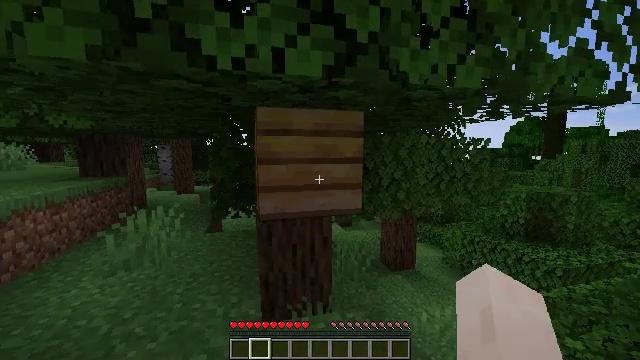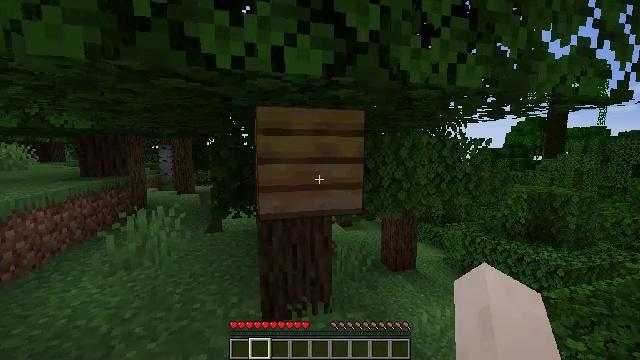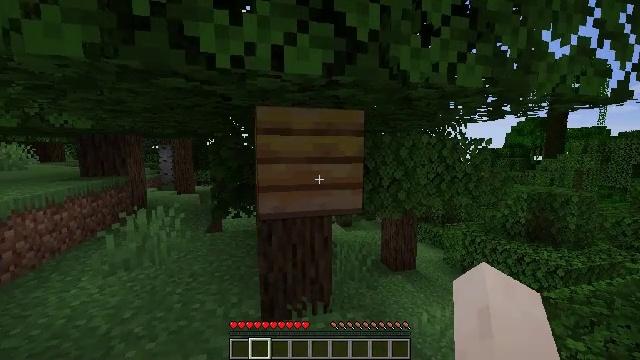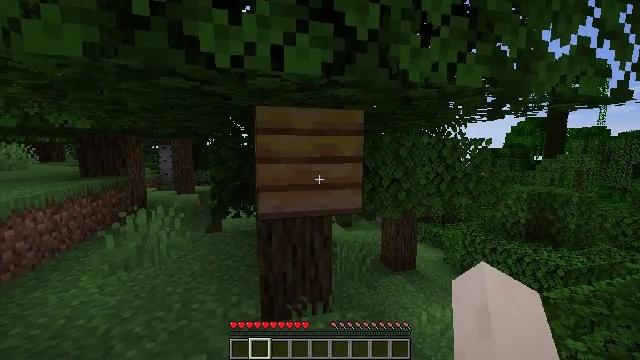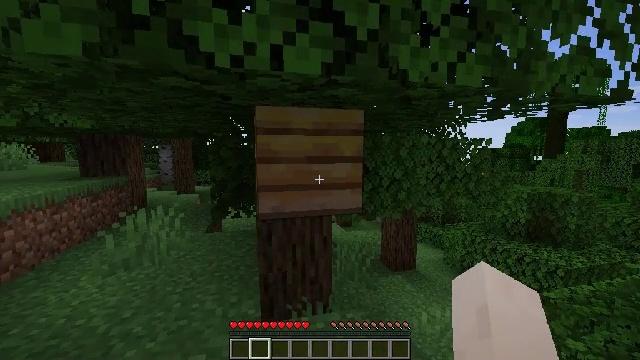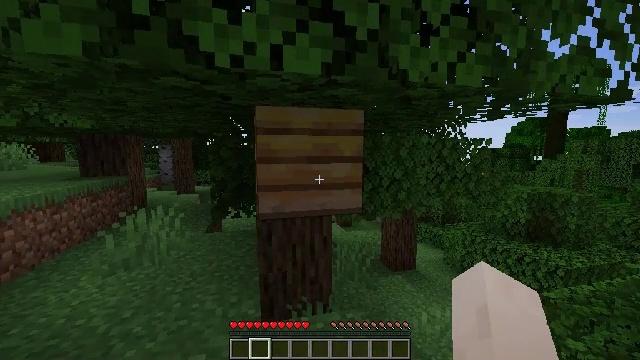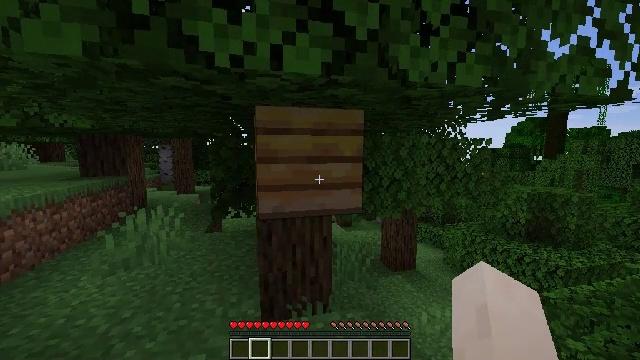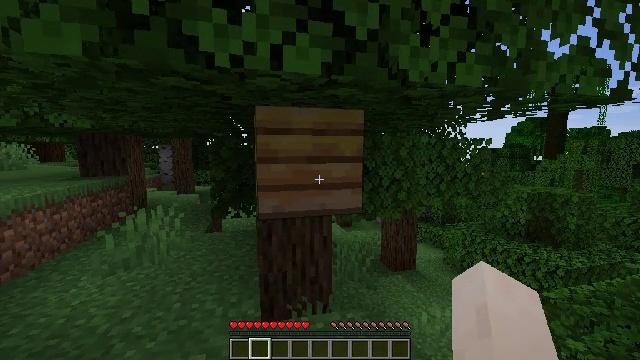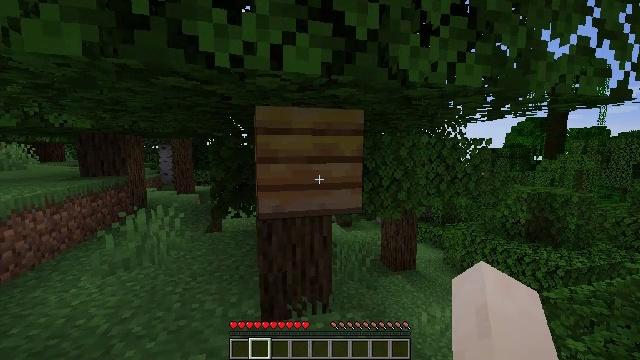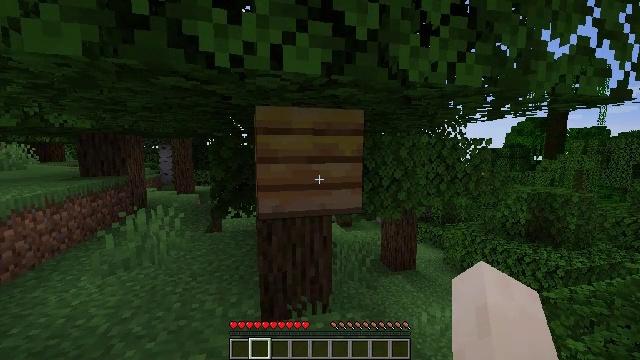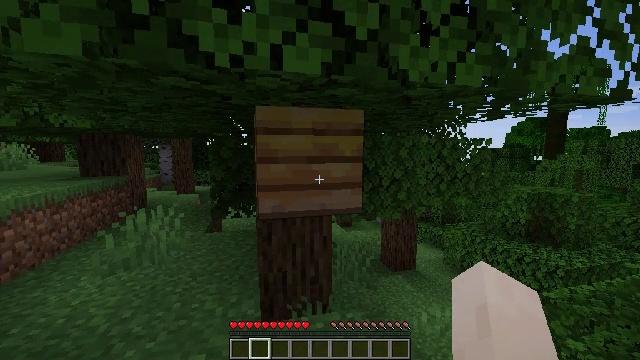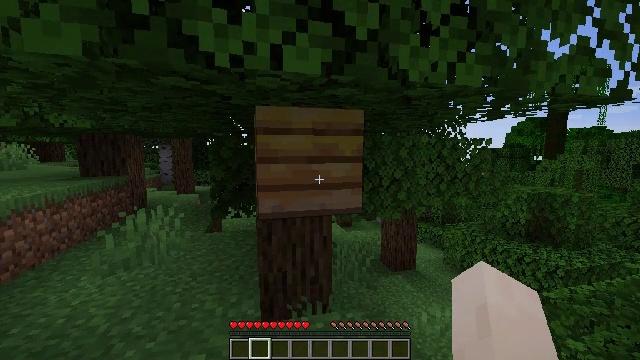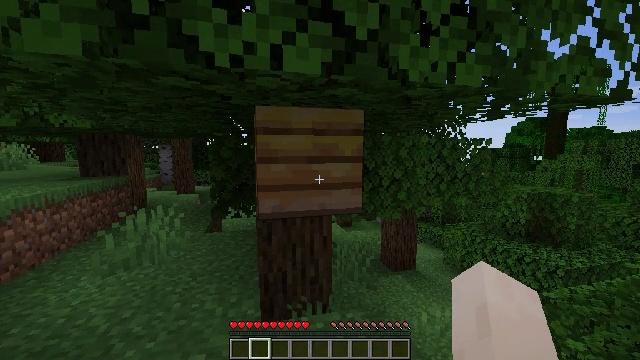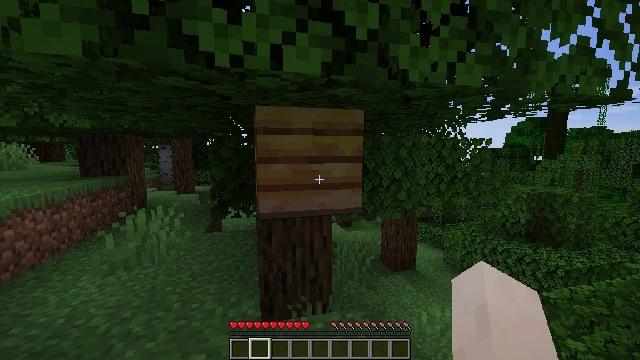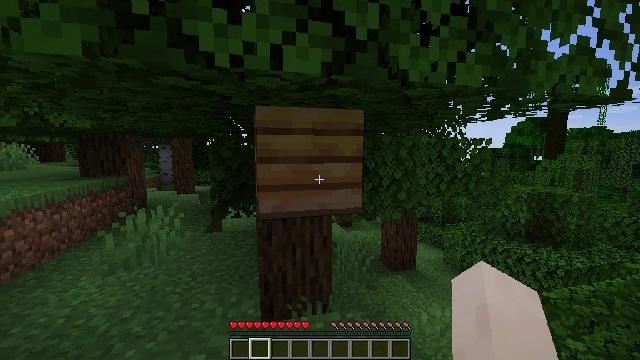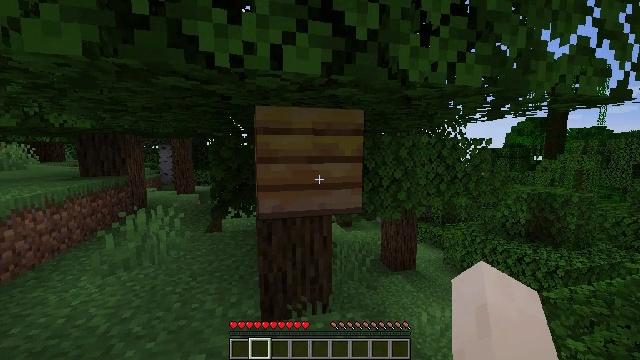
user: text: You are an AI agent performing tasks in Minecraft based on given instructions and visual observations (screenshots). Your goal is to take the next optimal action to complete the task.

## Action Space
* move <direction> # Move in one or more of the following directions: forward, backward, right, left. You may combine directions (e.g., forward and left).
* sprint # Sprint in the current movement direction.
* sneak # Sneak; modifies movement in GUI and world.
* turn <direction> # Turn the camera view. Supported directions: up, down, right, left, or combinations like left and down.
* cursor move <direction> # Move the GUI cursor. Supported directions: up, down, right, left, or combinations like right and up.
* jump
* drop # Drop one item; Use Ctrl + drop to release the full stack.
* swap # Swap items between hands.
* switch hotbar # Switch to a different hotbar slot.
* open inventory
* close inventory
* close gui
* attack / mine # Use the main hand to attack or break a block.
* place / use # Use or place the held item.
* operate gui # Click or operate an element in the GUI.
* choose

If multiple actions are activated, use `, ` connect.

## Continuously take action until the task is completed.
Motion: motion action
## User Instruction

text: Mine the bee nest.
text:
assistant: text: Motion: no_op
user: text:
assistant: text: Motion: no_op
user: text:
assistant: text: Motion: no_op
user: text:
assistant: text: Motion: no_op
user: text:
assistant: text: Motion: no_op
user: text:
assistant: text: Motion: no_op
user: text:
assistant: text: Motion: no_op
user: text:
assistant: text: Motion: no_op
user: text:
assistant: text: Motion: no_op
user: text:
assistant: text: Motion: no_op
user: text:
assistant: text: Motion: no_op
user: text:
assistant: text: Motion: no_op
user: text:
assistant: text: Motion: no_op
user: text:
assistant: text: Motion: no_op
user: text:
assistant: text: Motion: no_op
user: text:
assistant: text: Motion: no_op
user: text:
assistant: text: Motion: no_op
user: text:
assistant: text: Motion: no_op
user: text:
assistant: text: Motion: no_op
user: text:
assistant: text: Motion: no_op
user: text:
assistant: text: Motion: no_op
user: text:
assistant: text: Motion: no_op
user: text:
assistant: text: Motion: no_op
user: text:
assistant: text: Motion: no_op
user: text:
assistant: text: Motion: no_op
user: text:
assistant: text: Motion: no_op
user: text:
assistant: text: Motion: no_op
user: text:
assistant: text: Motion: no_op
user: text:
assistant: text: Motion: no_op
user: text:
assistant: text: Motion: no_op